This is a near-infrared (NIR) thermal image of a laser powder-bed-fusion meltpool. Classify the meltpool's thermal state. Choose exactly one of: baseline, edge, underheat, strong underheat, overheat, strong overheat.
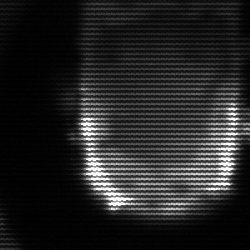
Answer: baseline